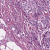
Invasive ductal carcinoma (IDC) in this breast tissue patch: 1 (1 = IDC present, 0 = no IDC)